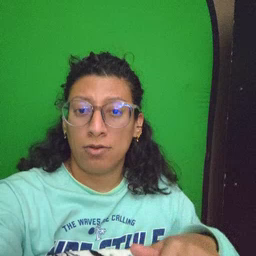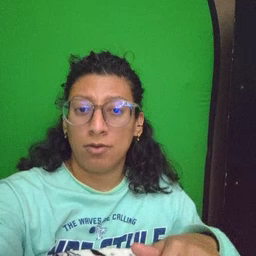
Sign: chin